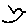
Label: bird